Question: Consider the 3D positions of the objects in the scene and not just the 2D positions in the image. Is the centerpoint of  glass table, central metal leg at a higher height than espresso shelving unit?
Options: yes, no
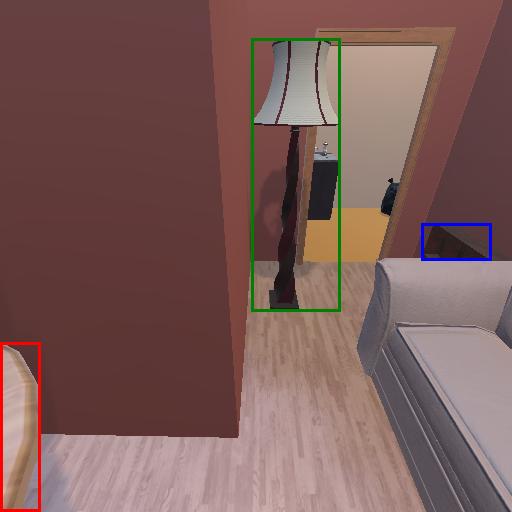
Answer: yes